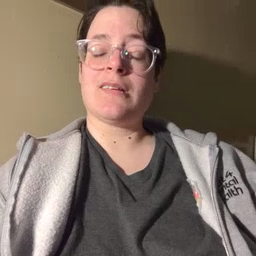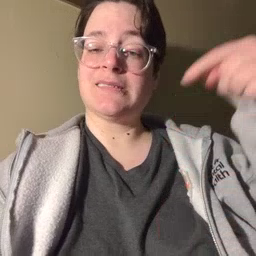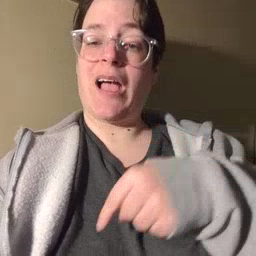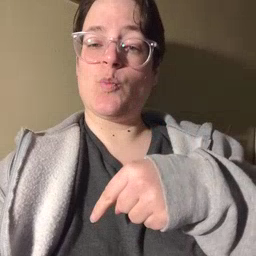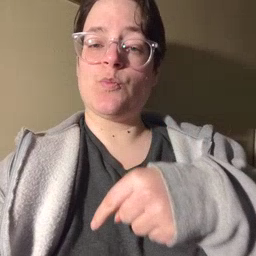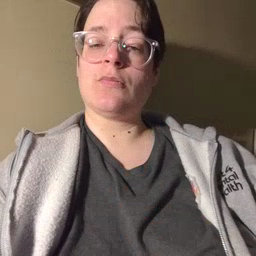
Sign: down